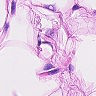
Metastatic tissue present: no